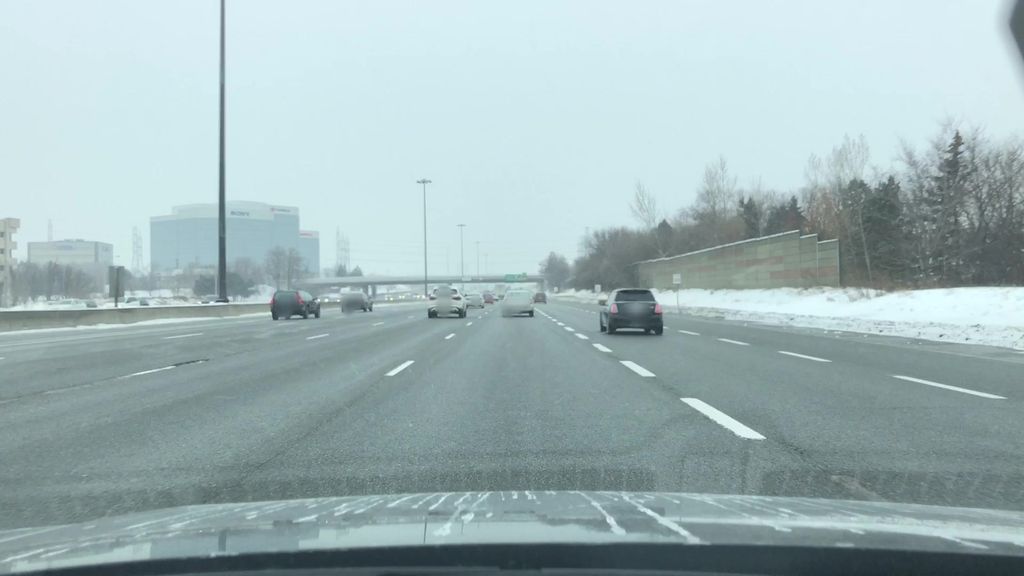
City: toronto